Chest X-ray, PA view. Patient: 48 years old, sex M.
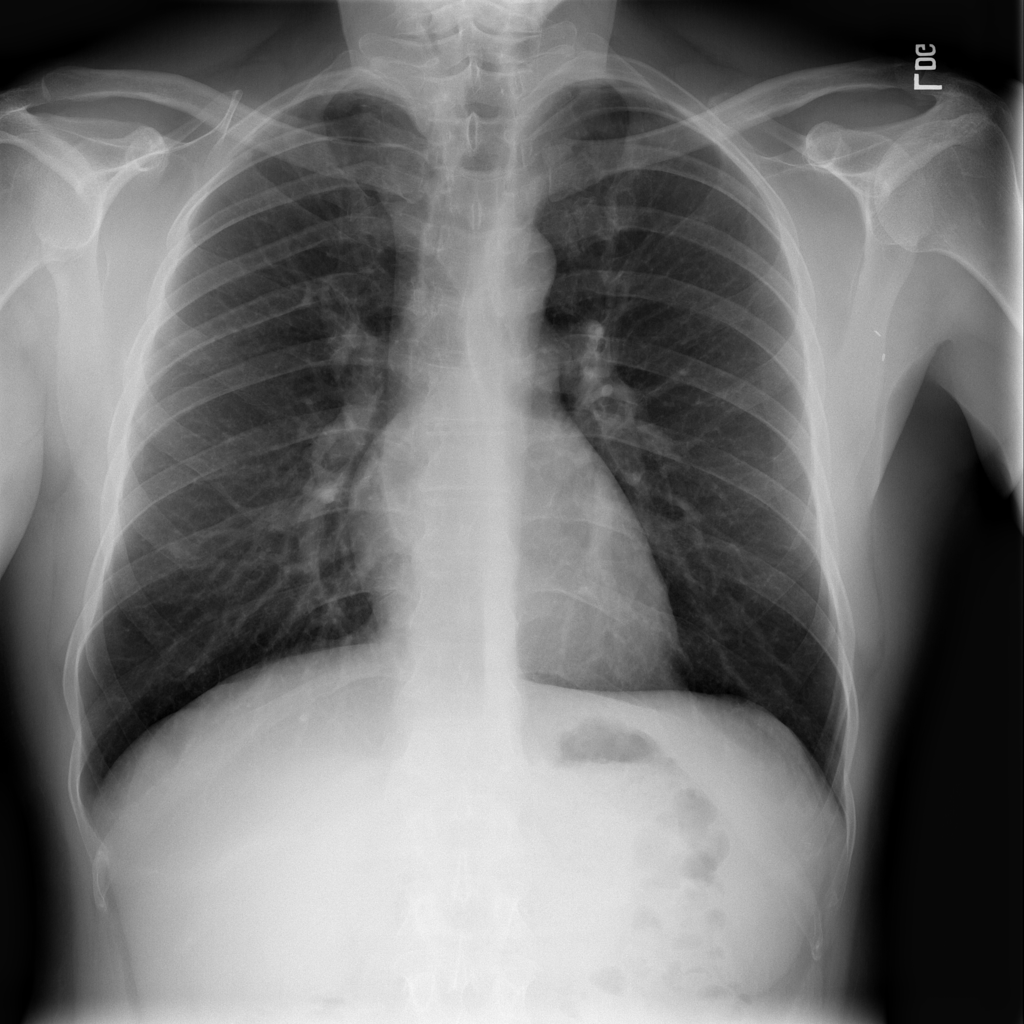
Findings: No Finding